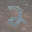
Label: 2